Question: I wrote a Pipe and Filter based architecture. To avoid confusion the Filter's are called "Stages" in my code. Here's the basic idea :

I want other developers to have the possibility to implement their own Stage class and then I can add it into the list of Stages that already exist at run-time.
I've been reading around for a while and it seems like their are restrictions to dynamic code loading. My current Stage class looks like this :
'''
class Stage
{
public:
void Process();
const uint16_t InputCount();
const uint16_t OutputCount();
void SetOutputPipe(size_t idx, Pipe<AmplitudeVal> *outputPipe);
void SetInputPipe(size_t idx, Pipe<AmplitudeVal> *inputPipe);
protected:
Stage(const uint16_t inputCount, const uint16_t outputCount);
virtual void init() {};
virtual bool work() = 0;
virtual void finish() {};
protected:
const uint16_t mInputCount;
const uint16_t mOutputCount;
std::vector< Pipe<AmplitudeVal>* > mInputs;
std::vector< Pipe<AmplitudeVal>* > mOutputs;
};
'''
AmplitudeVal is simply an alias for float. This class only holds references to pipes it is connected to(mInputs and mOutputs), it doesn't deal with any algorithmic activity. I want to expose as little as I can for ease of use to external developers. Right now this class only relies on the Pipe header and some basic config file. Most examples dealing with loading DLL's propose a class with only pure virtual functions and barely any member variables. I'm not sure what I should do.
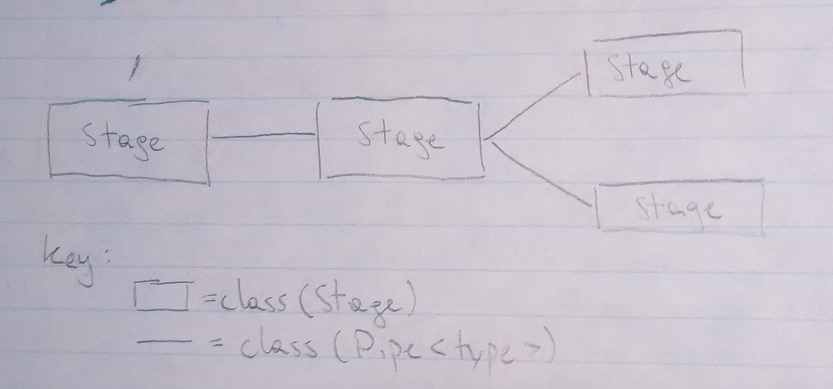
Answer: I understand you want to have stage in a DLL and have user users derive their work on your DLL.
If the consumer uses the same compiler, compatible compiling options, and both, sides use the same shared standard library (default with MSVC), then you solution
<URL>
If one side uses a different standard library or linking option thereof (for example if you use statically linked library for your DLL and shared library for consumer), then you have to make sure that all objects are ALWAYS created/released on the same side (because DLL and application would each use their own alloaction functions with different memory pools).
This will be very difficult because of:
- - -
The first step in the right direction would then be to and ensure clean access via getters and setters. Fortunately, this kind of design is a sound design approach for inheritance, so it's worth to use it even if you don't need it.
If you use different compilers, or incompatible compiling options then the real problems start:
- <URL>'-
In <URL>, I've provided some additional explanations and references that could be relevant for such a mixed scenario.
Again using 'private' member data isntead of protected would put you on a safer side. Exposing getters/setters (whether protected or public) using an 'extern "C"' linkage specifier would avoid name mangling issues for non virtual functions.
When exposing classes in libraries, extra-care should be taken to design the class, making data private. This good practice is worth an extra thought, what ever scenario you're in.